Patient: sex M, age 61
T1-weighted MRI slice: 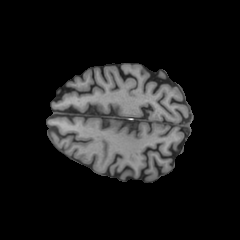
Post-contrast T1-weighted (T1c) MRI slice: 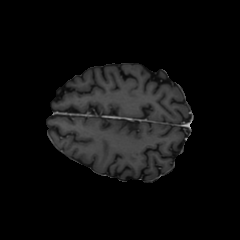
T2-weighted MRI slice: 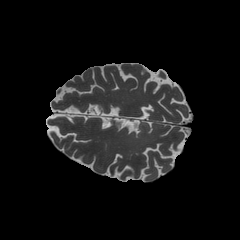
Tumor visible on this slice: no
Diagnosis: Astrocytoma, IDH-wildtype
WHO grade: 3